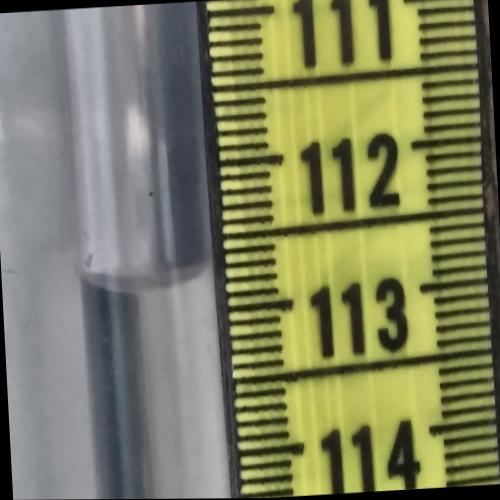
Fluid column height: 112.8 cm